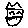
Label: cat